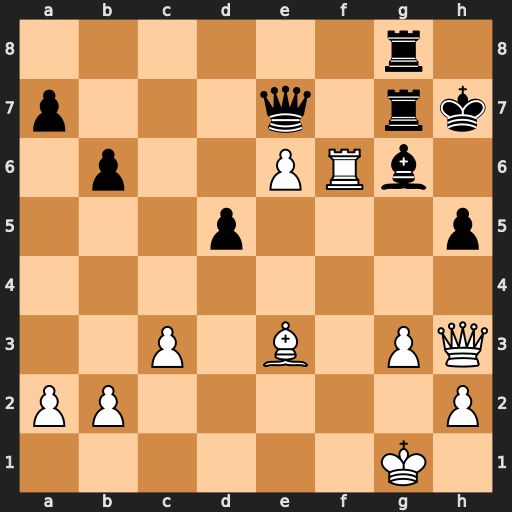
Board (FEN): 6r1/p3q1rk/1p2PRb1/3p3p/8/2P1B1PQ/PP5P/6K1
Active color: w
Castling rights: -
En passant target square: -
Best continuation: Qxh5+ Bxh5 Rh6#